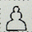
Piece: wP